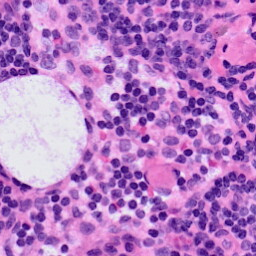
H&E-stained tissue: LymphNode